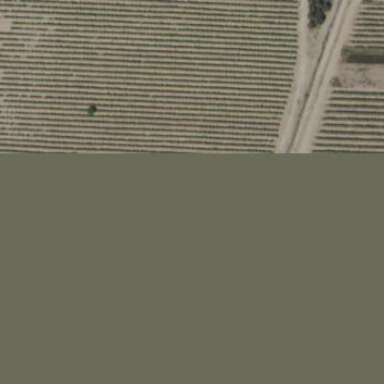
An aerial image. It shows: Beautiful vineyard in the countryside.